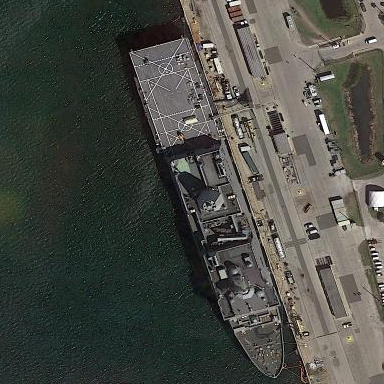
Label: combat